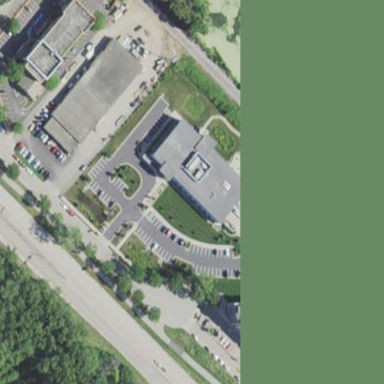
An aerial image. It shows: Office building.